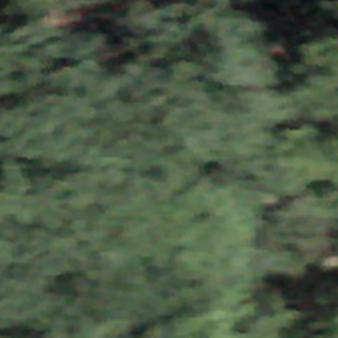
Label: other